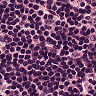
Metastatic tissue present: no